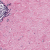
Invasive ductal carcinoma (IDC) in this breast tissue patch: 1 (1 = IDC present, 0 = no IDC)